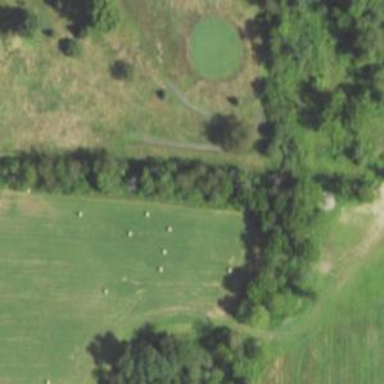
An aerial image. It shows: Pathway for golf carts.